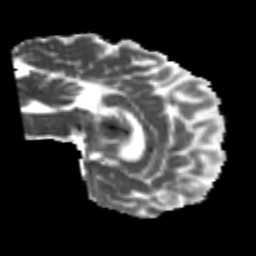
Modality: MD
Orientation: sagittal
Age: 20
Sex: male
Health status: healthy
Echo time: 0.074 s